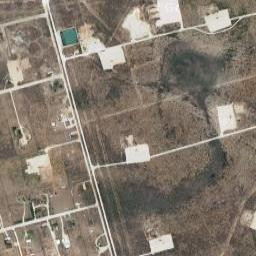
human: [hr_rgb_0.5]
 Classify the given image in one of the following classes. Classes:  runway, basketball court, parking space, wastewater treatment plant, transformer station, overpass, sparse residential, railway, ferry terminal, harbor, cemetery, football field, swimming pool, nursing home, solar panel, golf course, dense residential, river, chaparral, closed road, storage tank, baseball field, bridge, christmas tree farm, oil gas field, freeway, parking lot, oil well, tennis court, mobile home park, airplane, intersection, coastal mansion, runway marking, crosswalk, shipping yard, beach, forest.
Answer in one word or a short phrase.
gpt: oil gas field